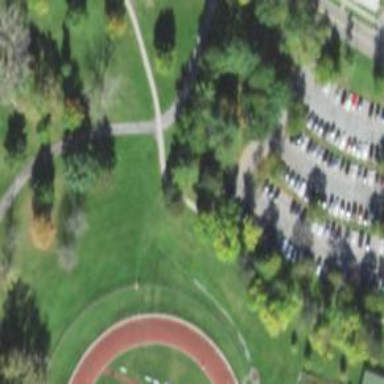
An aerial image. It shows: Disc golf basket.